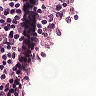
Metastatic tissue present: no